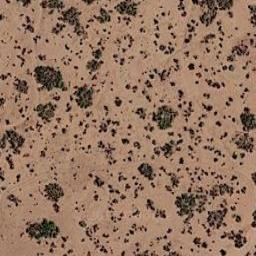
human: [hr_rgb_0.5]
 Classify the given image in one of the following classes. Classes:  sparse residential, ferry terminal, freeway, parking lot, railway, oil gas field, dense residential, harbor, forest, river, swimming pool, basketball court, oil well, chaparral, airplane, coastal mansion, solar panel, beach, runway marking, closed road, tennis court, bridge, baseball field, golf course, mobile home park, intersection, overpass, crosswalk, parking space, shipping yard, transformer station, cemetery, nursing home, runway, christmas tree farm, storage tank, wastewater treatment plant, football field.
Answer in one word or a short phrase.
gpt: chaparral